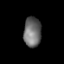
Tissue: lung
Cell type: Epithelial cells
Senescence score: 0.1924
Nuclear area (px): 515
Mean DAPI intensity: 108.268